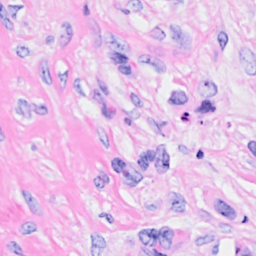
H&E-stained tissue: Breast